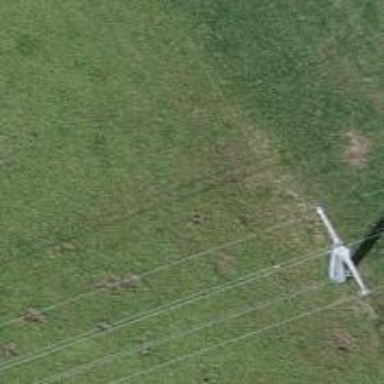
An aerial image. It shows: Power pole.